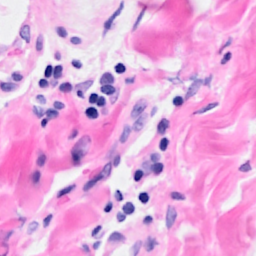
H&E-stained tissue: Breast